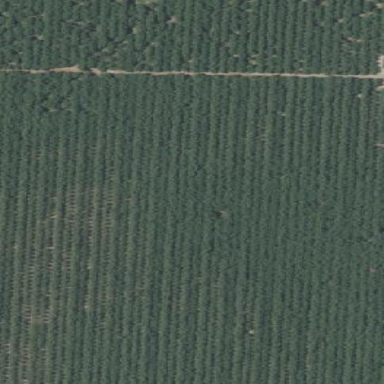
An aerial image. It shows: Orchard filled with almond trees.